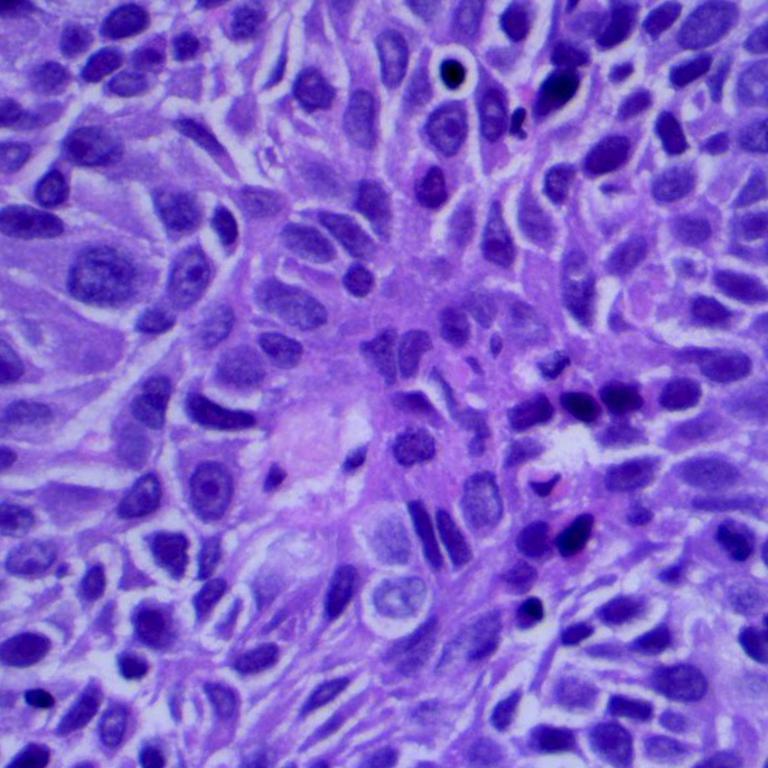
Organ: lung
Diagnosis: squamous carcinomas